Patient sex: M
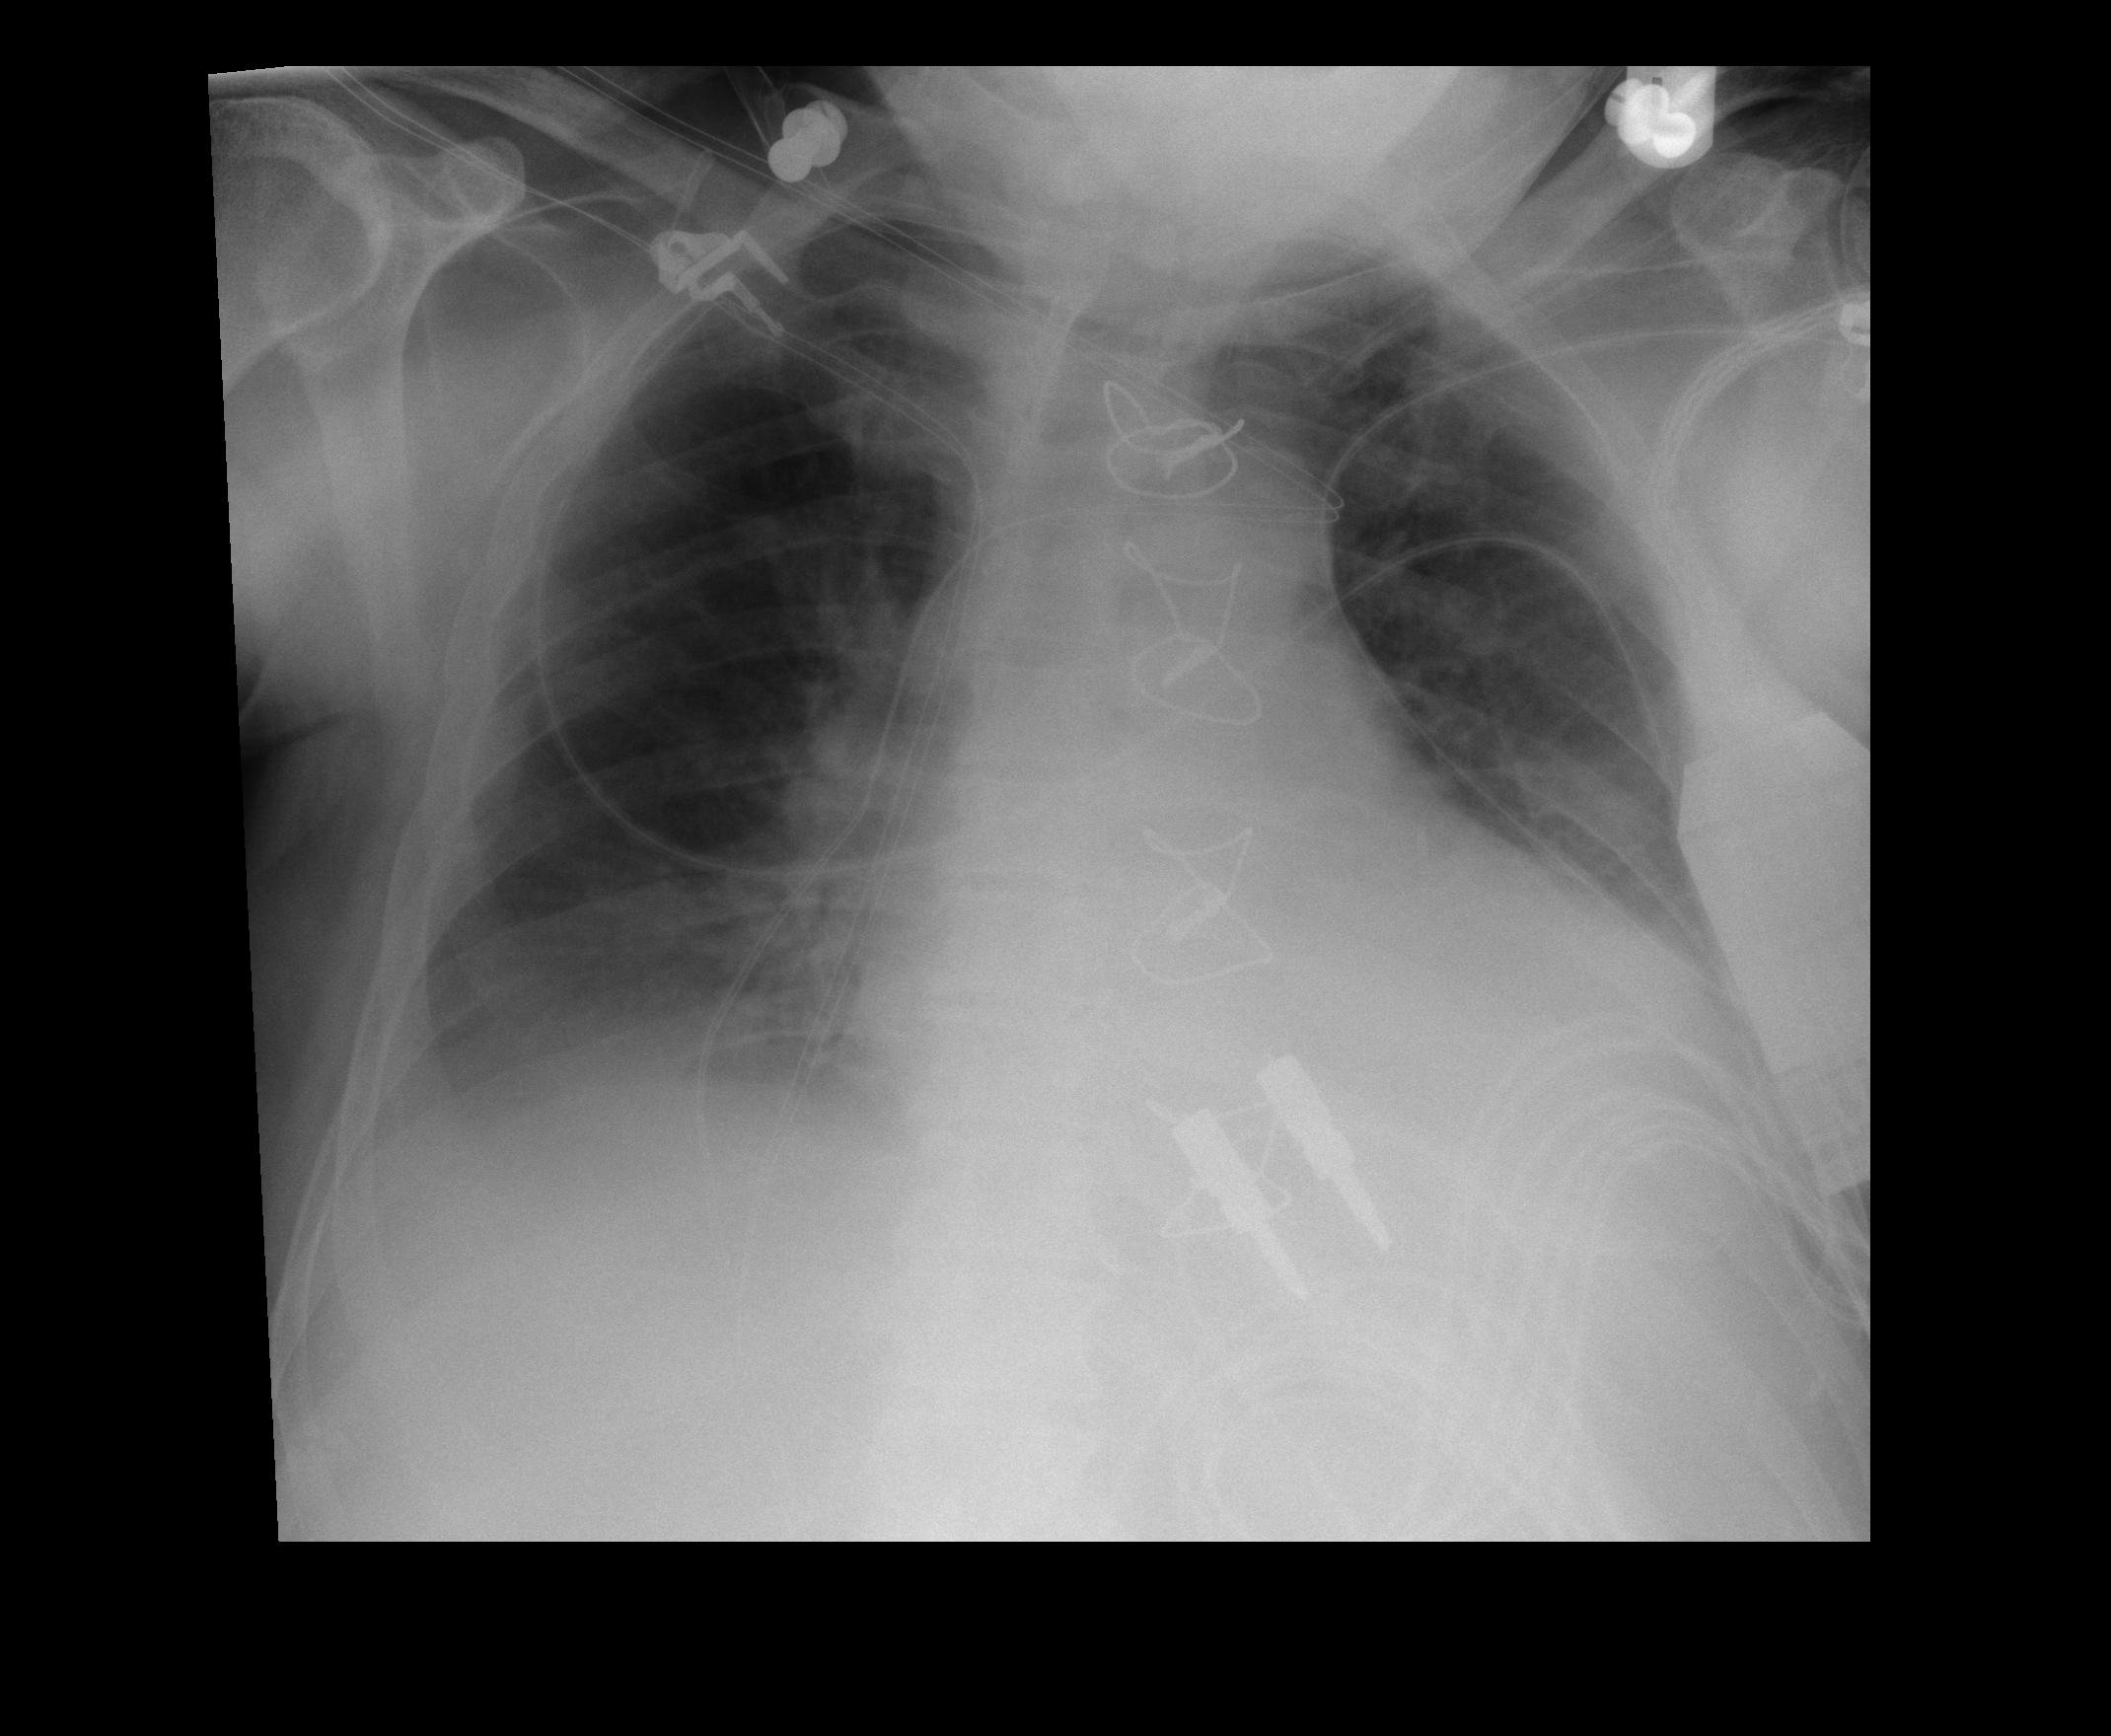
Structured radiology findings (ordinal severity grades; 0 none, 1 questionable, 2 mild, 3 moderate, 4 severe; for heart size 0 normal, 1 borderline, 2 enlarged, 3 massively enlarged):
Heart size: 2
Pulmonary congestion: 3
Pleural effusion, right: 2
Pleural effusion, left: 2
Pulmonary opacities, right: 1
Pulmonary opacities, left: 2
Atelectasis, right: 1
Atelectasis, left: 1